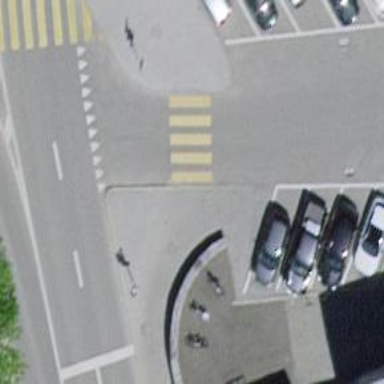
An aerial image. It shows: Uncontrolled zebra crossing with zebra markings.